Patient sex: M
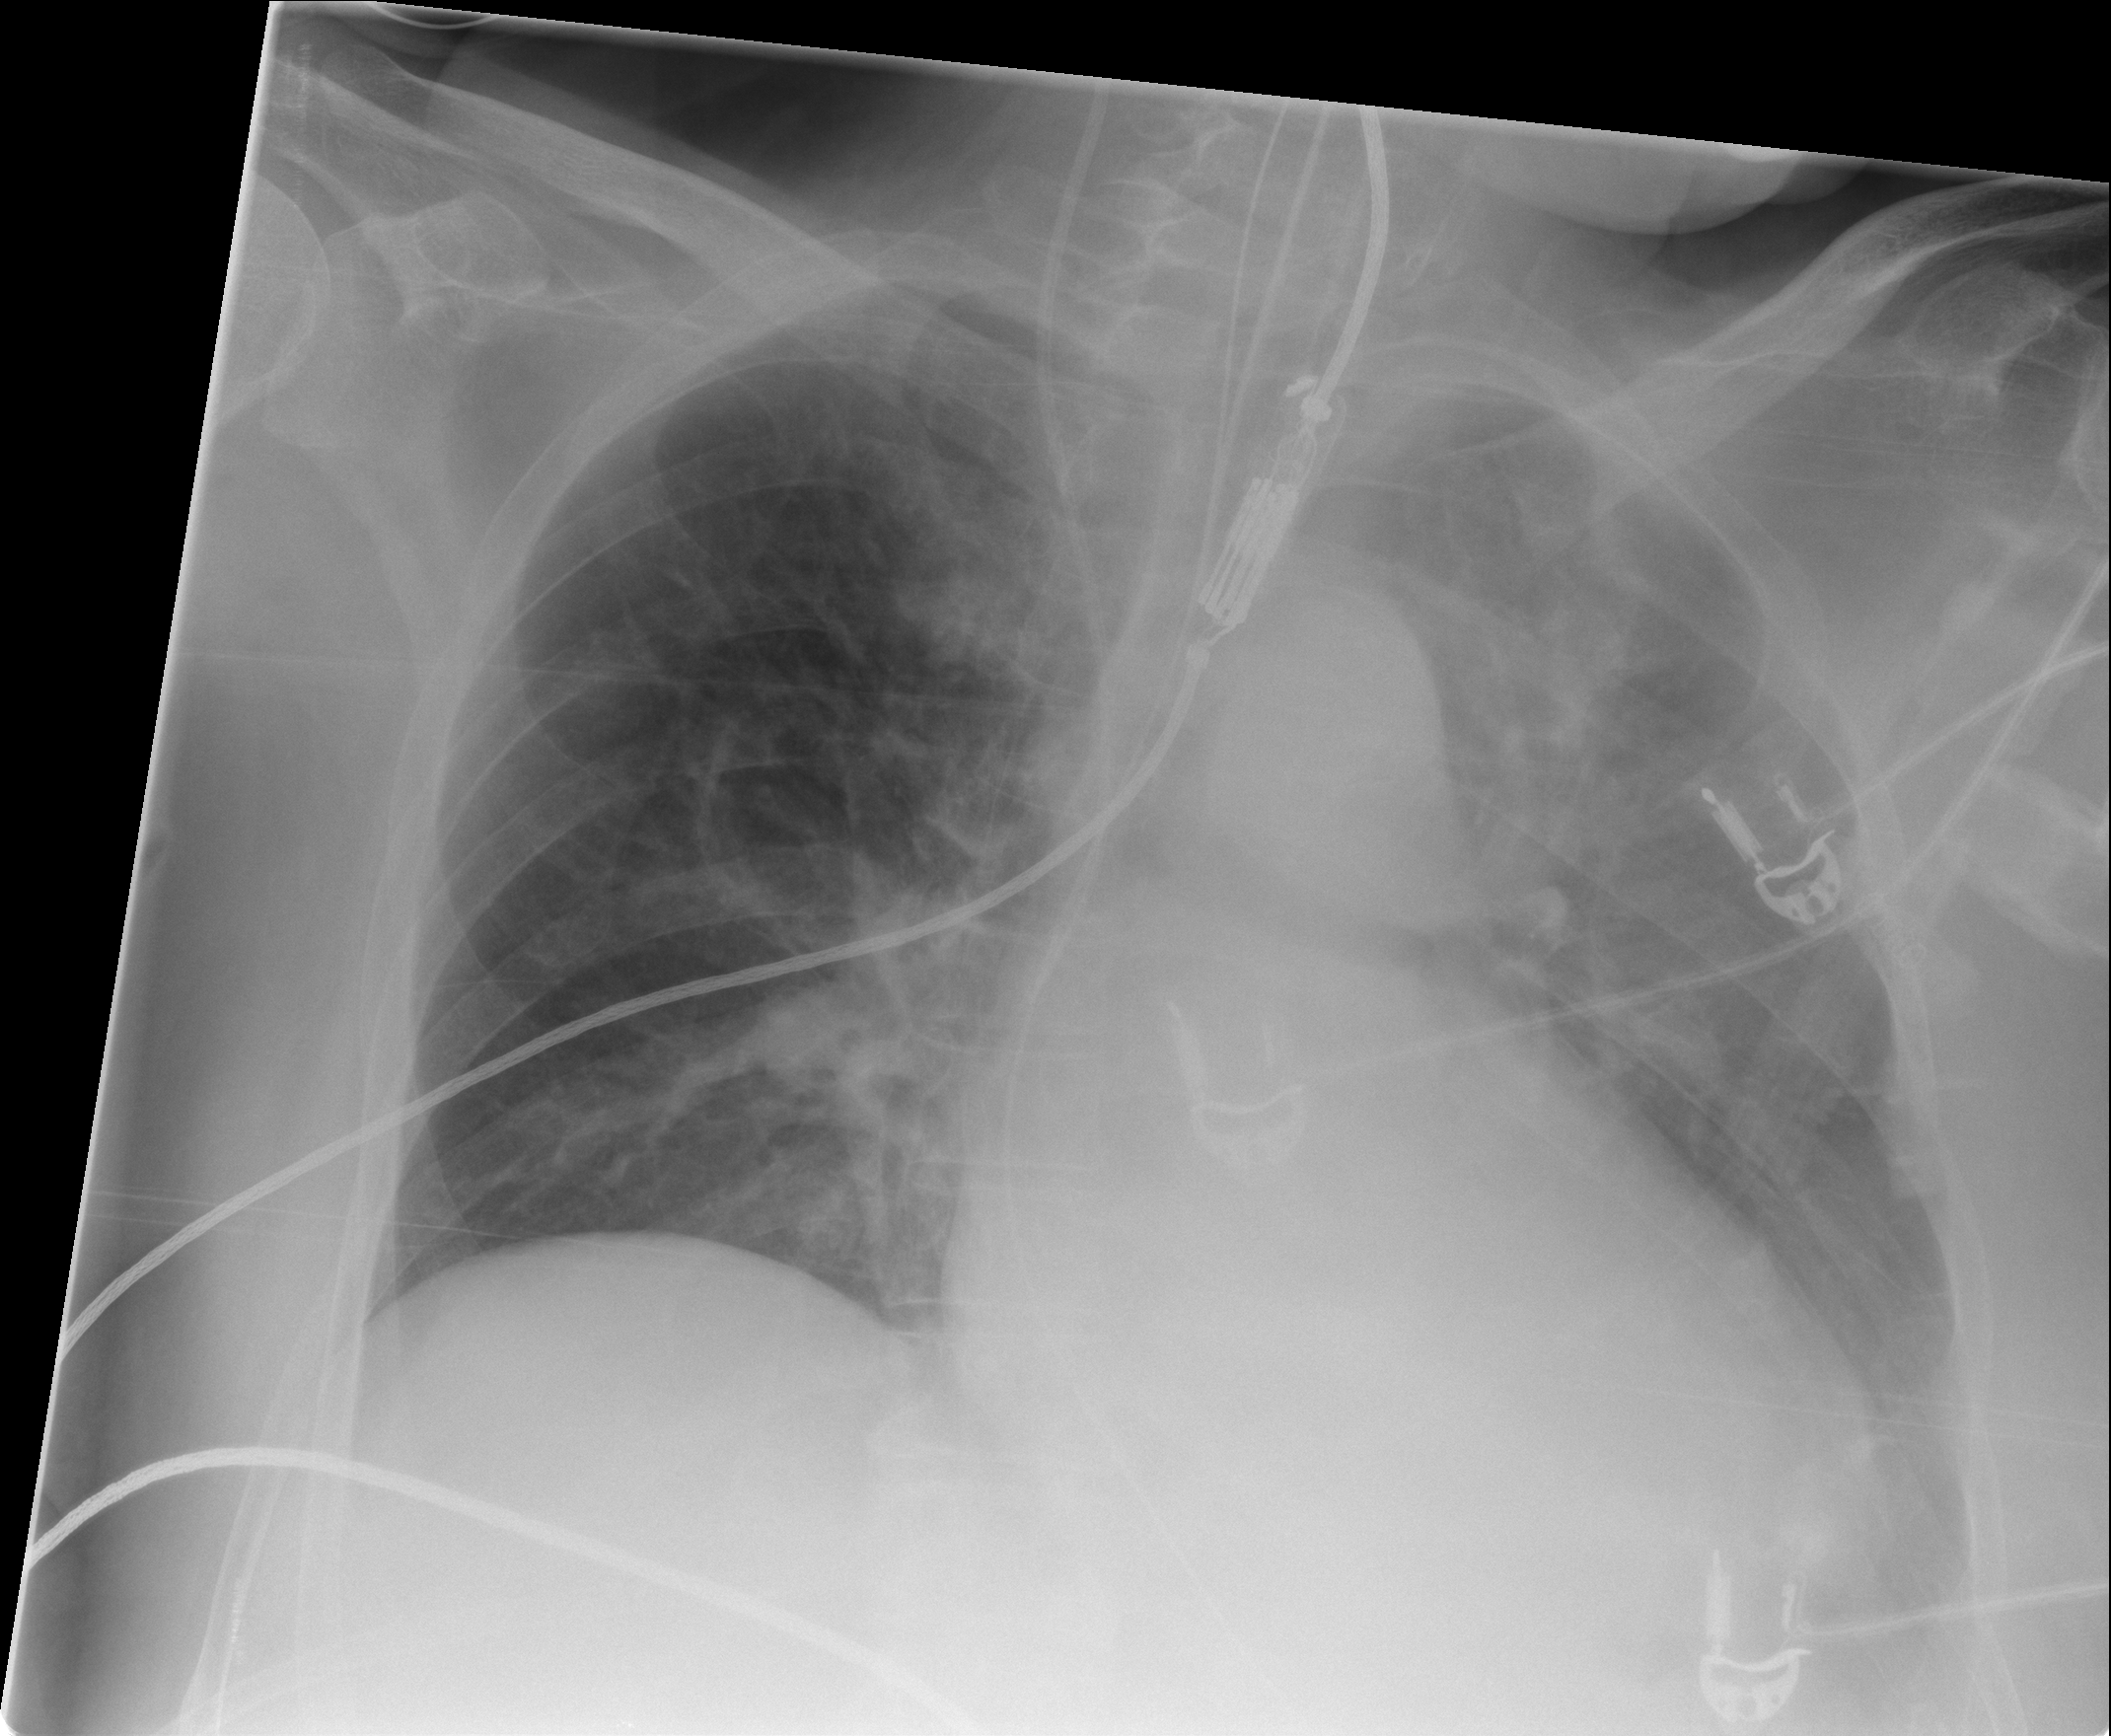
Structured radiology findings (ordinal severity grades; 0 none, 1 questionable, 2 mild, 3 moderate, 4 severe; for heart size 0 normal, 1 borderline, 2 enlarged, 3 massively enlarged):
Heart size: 1
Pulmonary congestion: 2
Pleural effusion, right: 0
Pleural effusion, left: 2
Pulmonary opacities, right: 0
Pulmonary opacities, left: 2
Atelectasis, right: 0
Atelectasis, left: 2